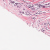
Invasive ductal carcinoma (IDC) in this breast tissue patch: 1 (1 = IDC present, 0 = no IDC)